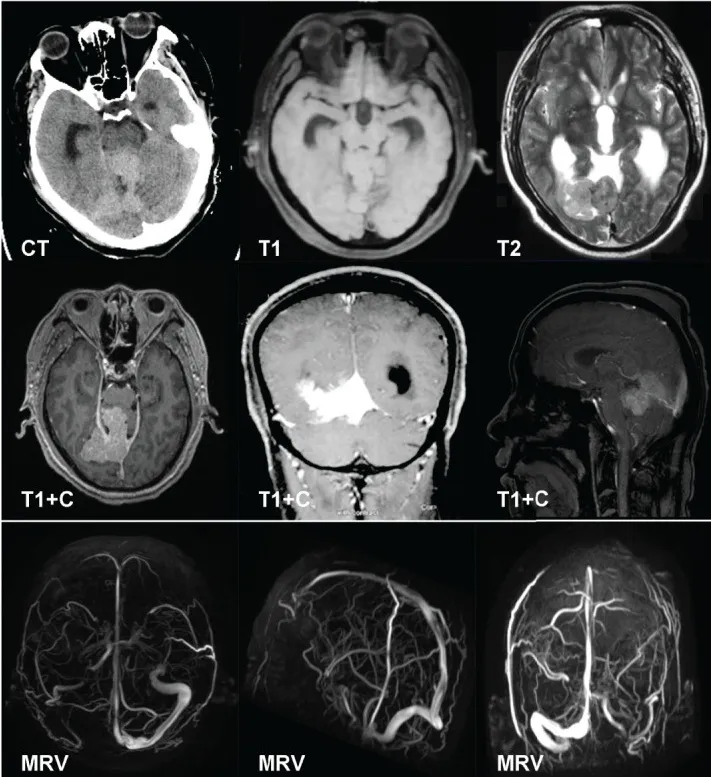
A 52-year-old man complained of blurred vision and unsteady gait for 2 months. The physical examination results showed left hemianopsia, and both VOS and VOD were 0.1. The MRI results revealed a falcotentorial meningioma, which had an isointense signal on T1-/T2-weighted imaging and homogeneous enhancement on contrast-enhanced MRI. The magnetic resonance venography results showed that the straight sinus was occluded (A). We implanted an Ommaya reservoir at 1 week before tumor resection and maintained the drainage at 200 ml per day. The patient then underwent tumor resection using the occipital interhemispheric approach. During the operation, the majority of the tumor base was located at the falx end and the tentorium. The tumor was removed in a piecemeal fashion. Finally, the tumor and the base were totally removed (Simpson grade I resection).
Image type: radiology (mri)